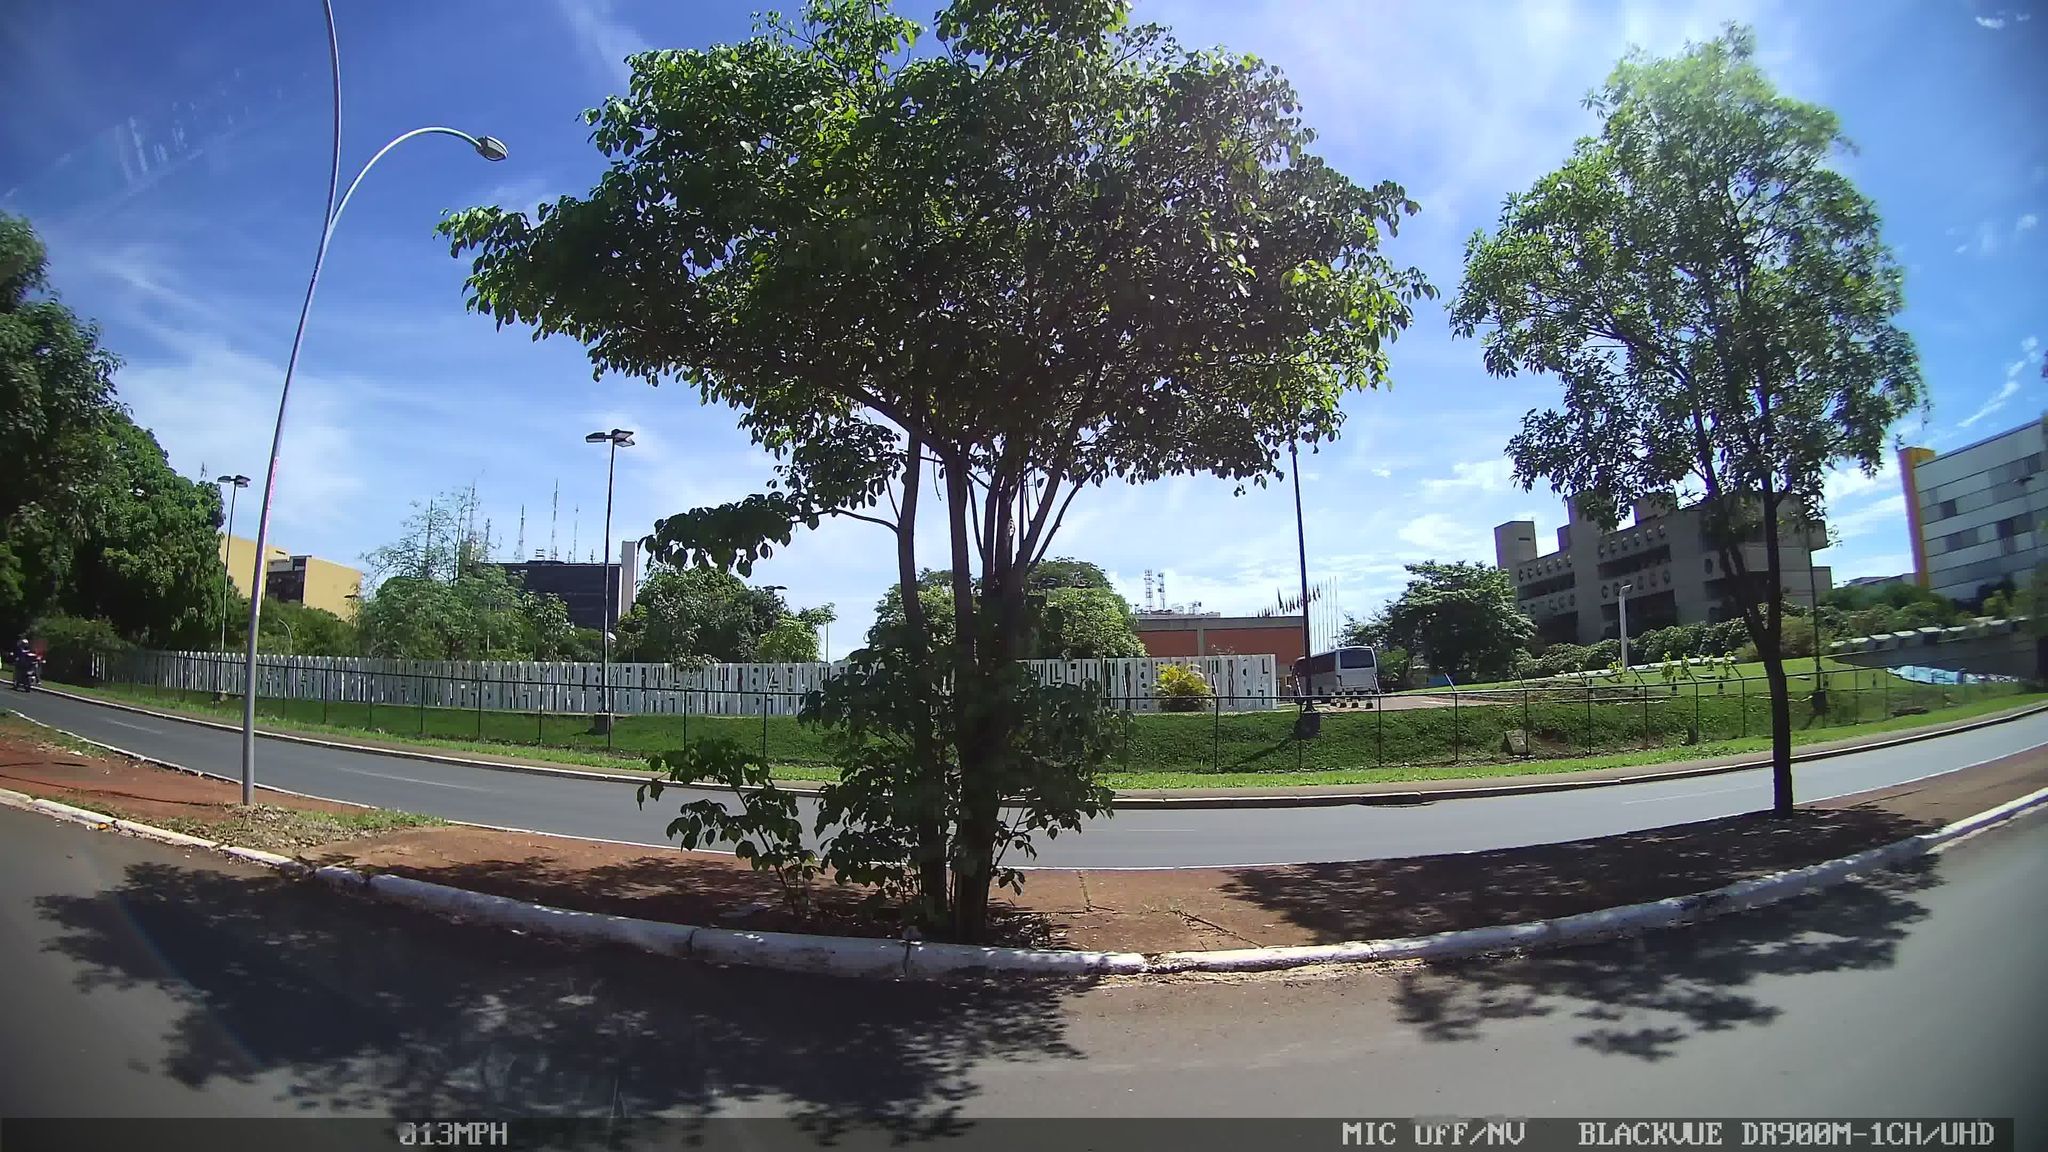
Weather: clear
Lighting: day
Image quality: good
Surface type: driving surface
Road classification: secondary
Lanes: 2
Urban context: urban centre
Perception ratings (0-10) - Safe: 5.52, Lively: 4.21, Beautiful: 8.67, Boring: 4.66, Depressing: 3.39, Wealthy: 5.14